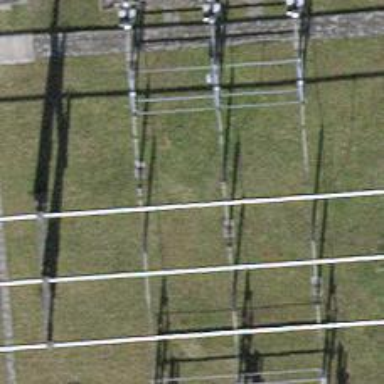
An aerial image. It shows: Power line carrying busbar.